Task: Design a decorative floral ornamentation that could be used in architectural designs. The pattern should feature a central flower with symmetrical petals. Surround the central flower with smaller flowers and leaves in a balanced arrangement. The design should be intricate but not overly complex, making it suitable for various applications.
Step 1088:
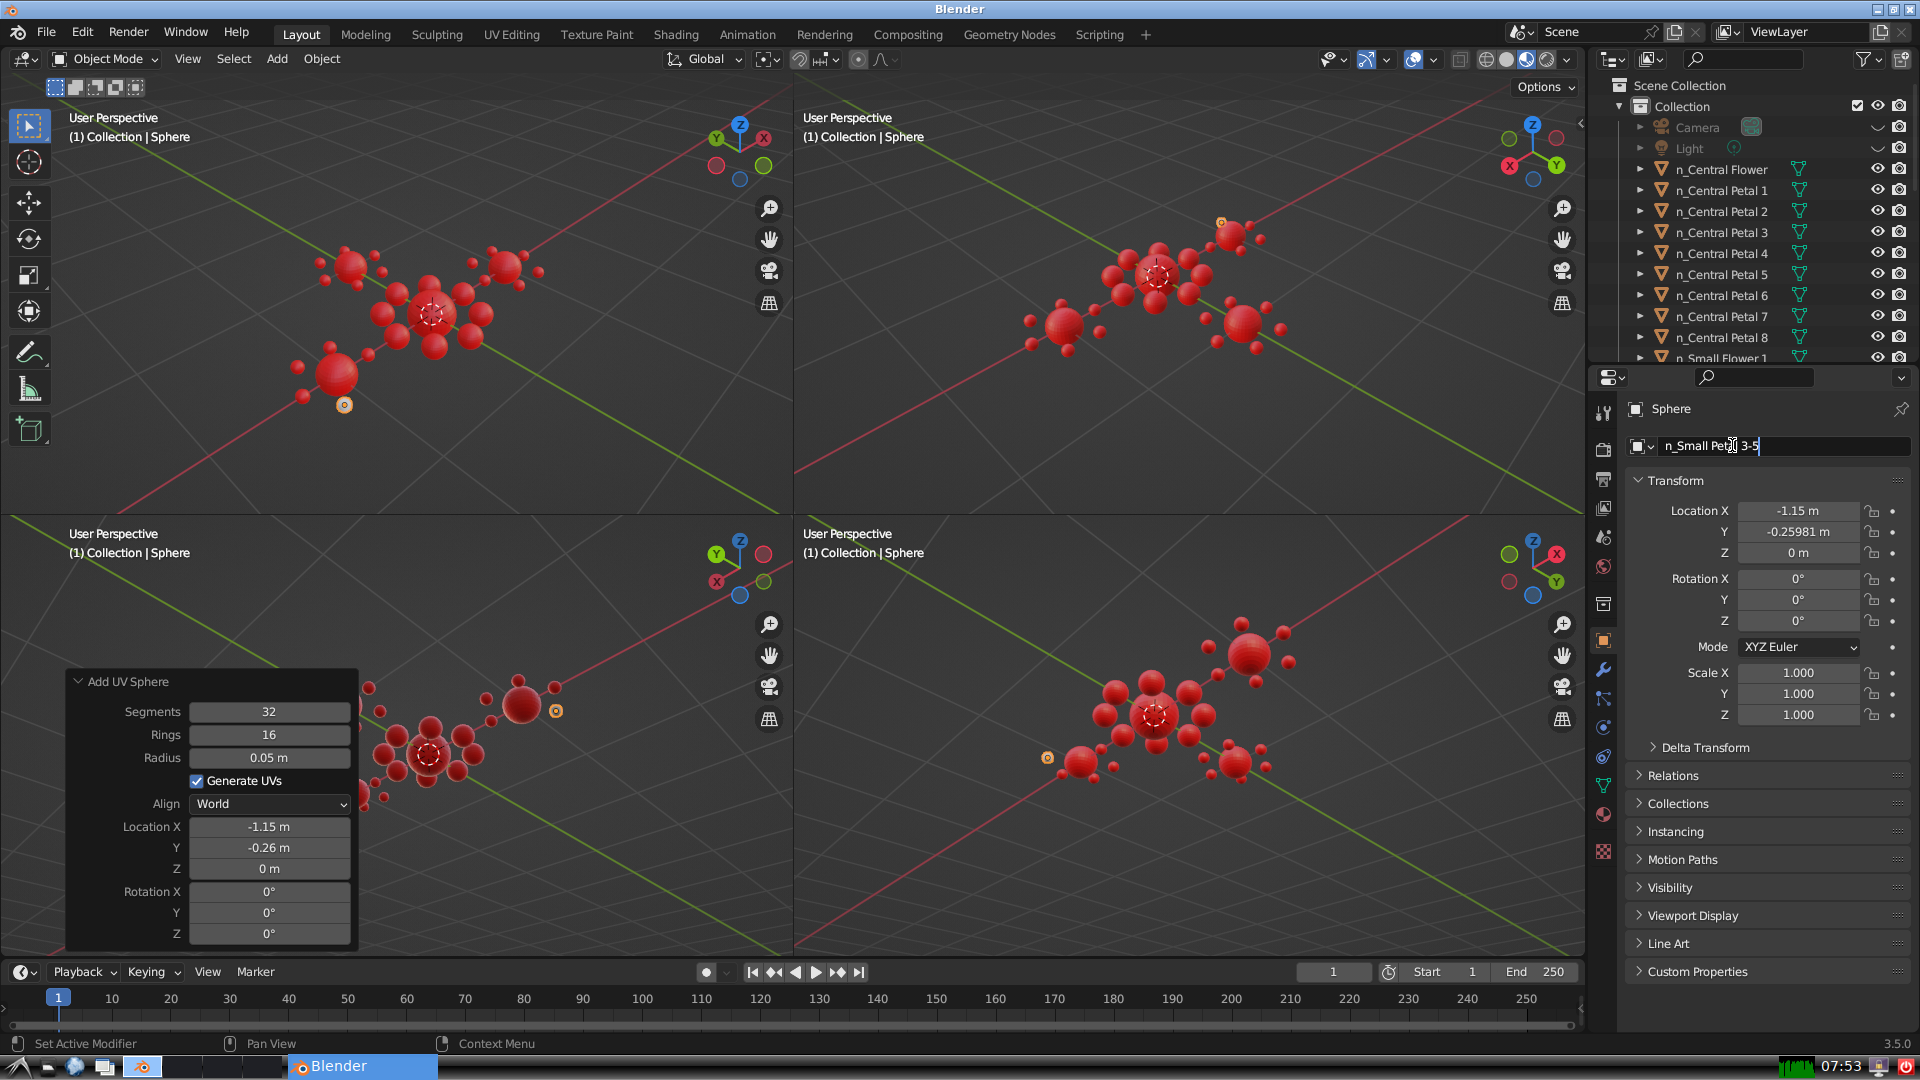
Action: {"key_press": ['Return']}